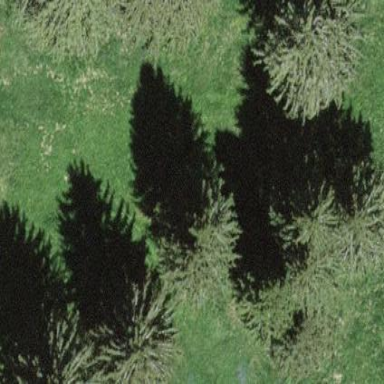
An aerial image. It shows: Beautiful woodland area.